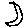
Label: moon